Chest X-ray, PA view. Patient: 35 years old, sex M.
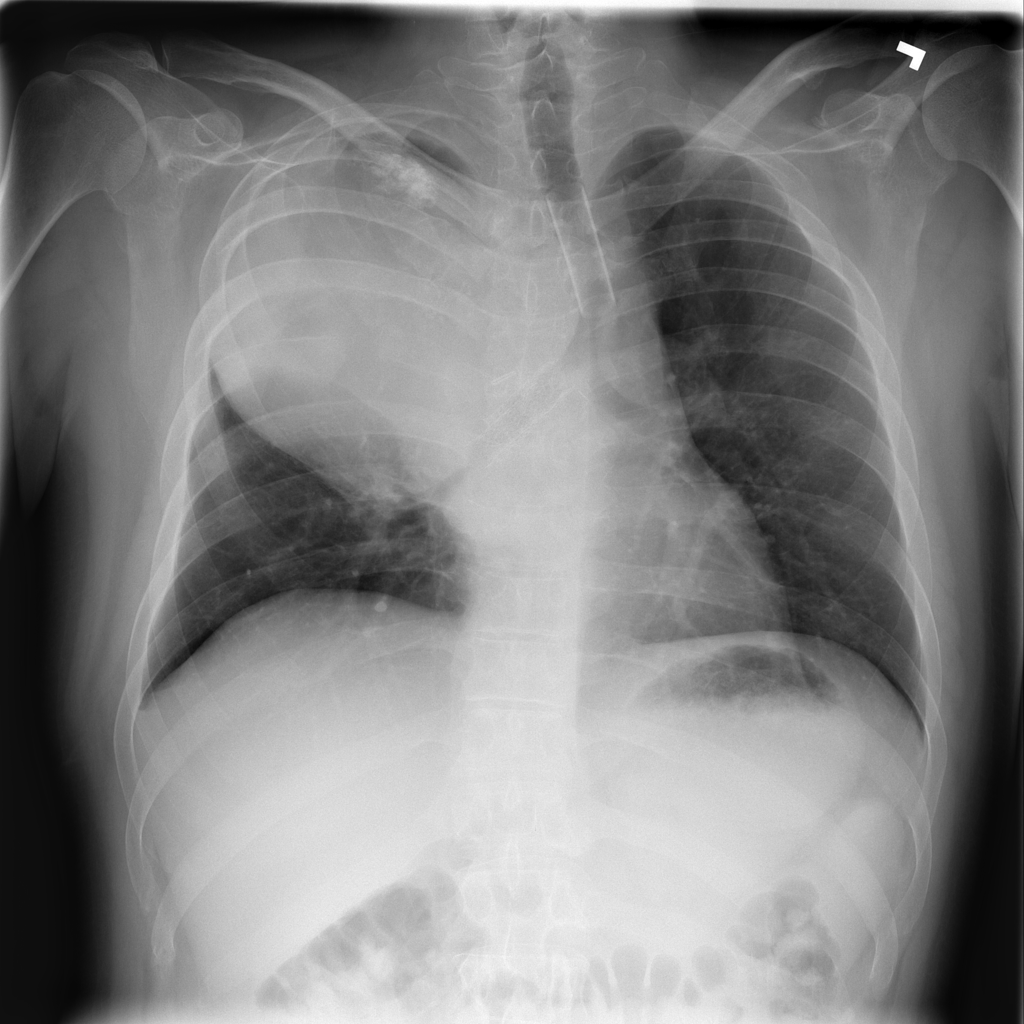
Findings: Mass